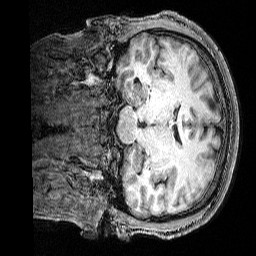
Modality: T1w
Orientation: coronal
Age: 30
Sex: male
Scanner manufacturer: siemens
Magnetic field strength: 3 T
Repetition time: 2.53 s
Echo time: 0.0035 s